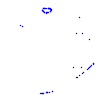
Particle: proton